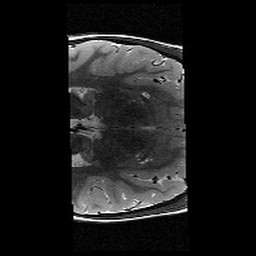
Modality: T2w
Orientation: axial
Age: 10
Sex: female
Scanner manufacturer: siemens
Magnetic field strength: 3 T
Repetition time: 9.23 s
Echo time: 0.067 s